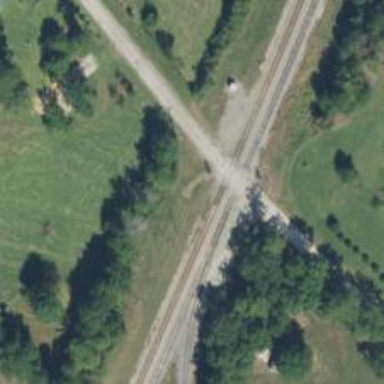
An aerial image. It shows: Railway level crossing.